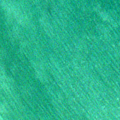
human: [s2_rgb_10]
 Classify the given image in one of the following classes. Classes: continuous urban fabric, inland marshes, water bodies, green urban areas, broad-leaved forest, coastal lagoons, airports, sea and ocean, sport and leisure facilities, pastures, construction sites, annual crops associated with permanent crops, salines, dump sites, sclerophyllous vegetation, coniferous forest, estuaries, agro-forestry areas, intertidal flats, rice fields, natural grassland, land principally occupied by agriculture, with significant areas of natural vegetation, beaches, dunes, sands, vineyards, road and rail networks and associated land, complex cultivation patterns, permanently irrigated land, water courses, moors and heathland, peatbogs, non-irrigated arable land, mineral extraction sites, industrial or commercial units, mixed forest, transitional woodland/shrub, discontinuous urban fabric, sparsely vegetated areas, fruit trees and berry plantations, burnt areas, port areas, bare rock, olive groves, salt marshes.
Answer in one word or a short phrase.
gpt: sea and ocean